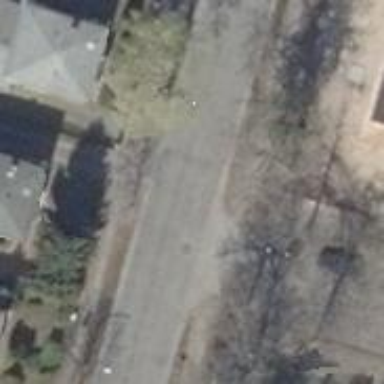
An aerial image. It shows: Secondary road with separate sidewalks on both sides.